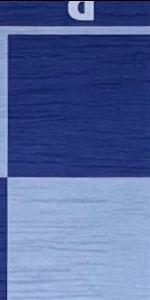
Label: Empty